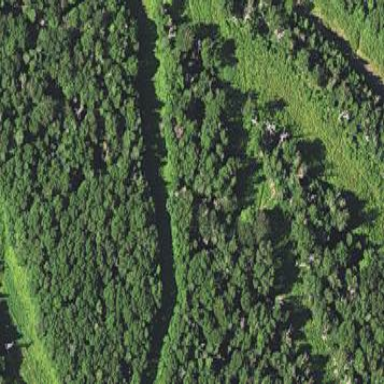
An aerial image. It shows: Coniferous forest area.